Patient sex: M
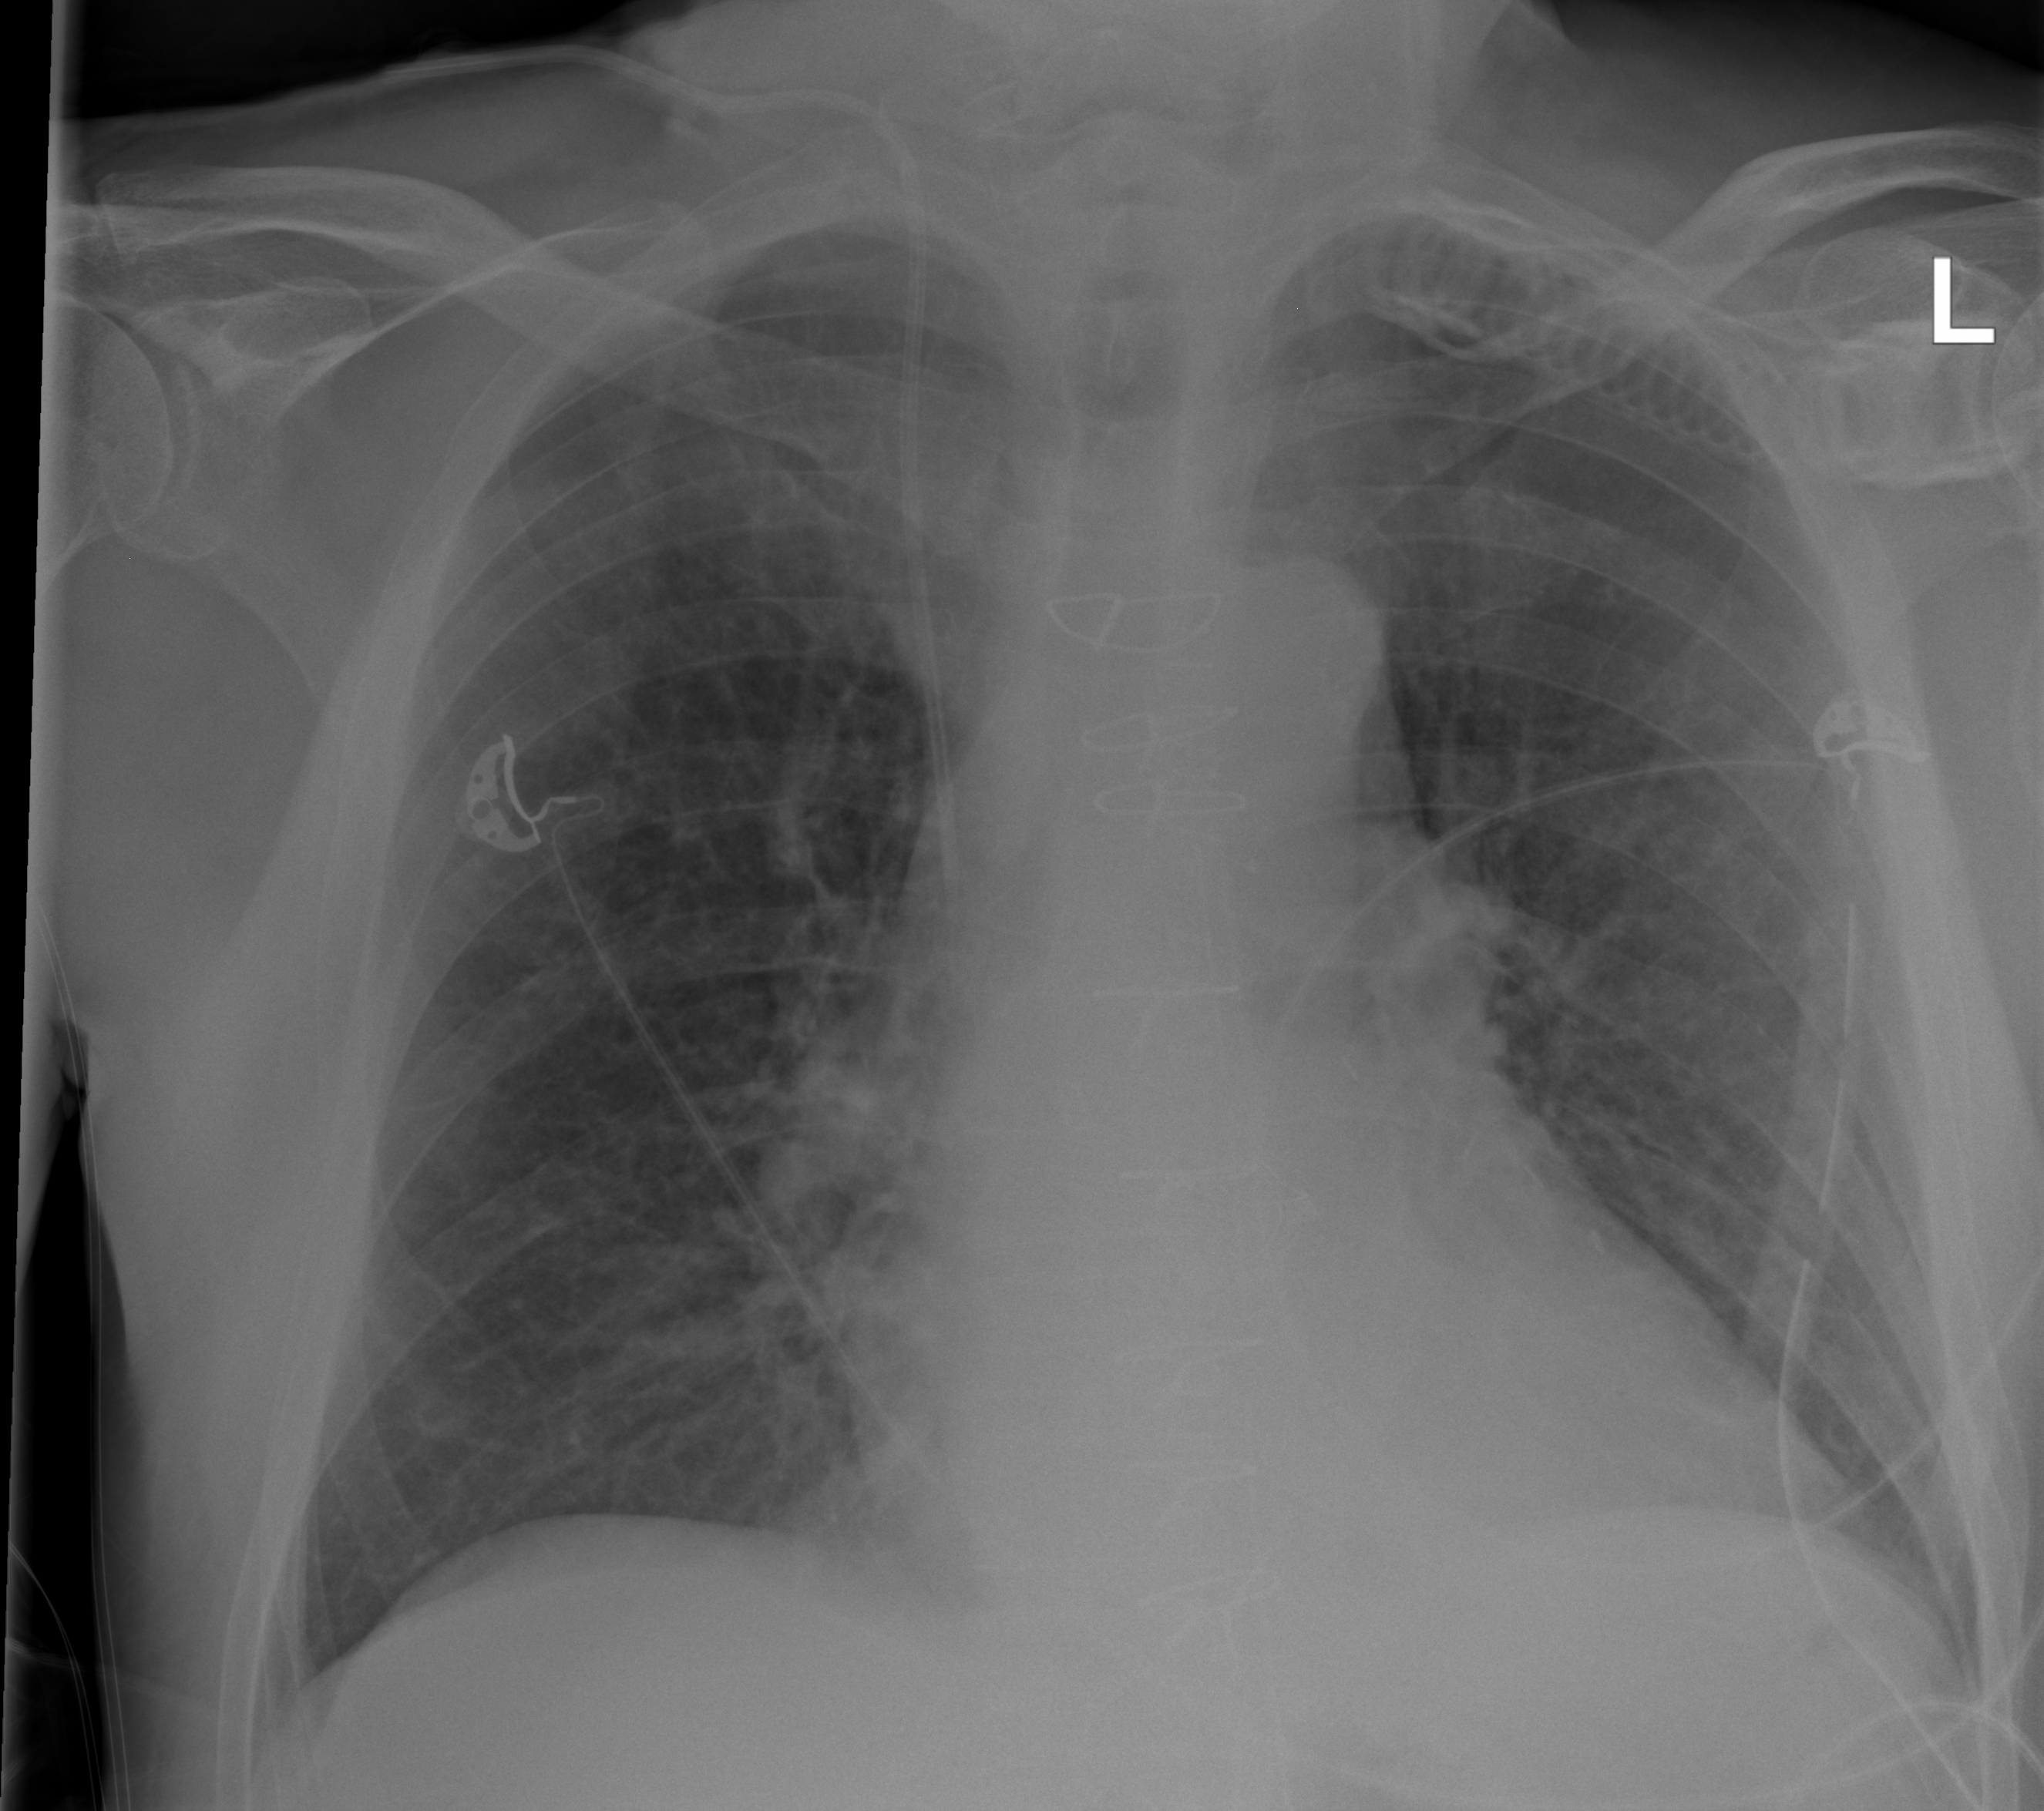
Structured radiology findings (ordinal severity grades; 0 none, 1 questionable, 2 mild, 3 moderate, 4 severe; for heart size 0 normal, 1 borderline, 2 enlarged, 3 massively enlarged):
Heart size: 0
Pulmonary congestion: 2
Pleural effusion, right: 0
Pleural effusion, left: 0
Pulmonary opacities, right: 1
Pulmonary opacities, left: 1
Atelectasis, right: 0
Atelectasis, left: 0